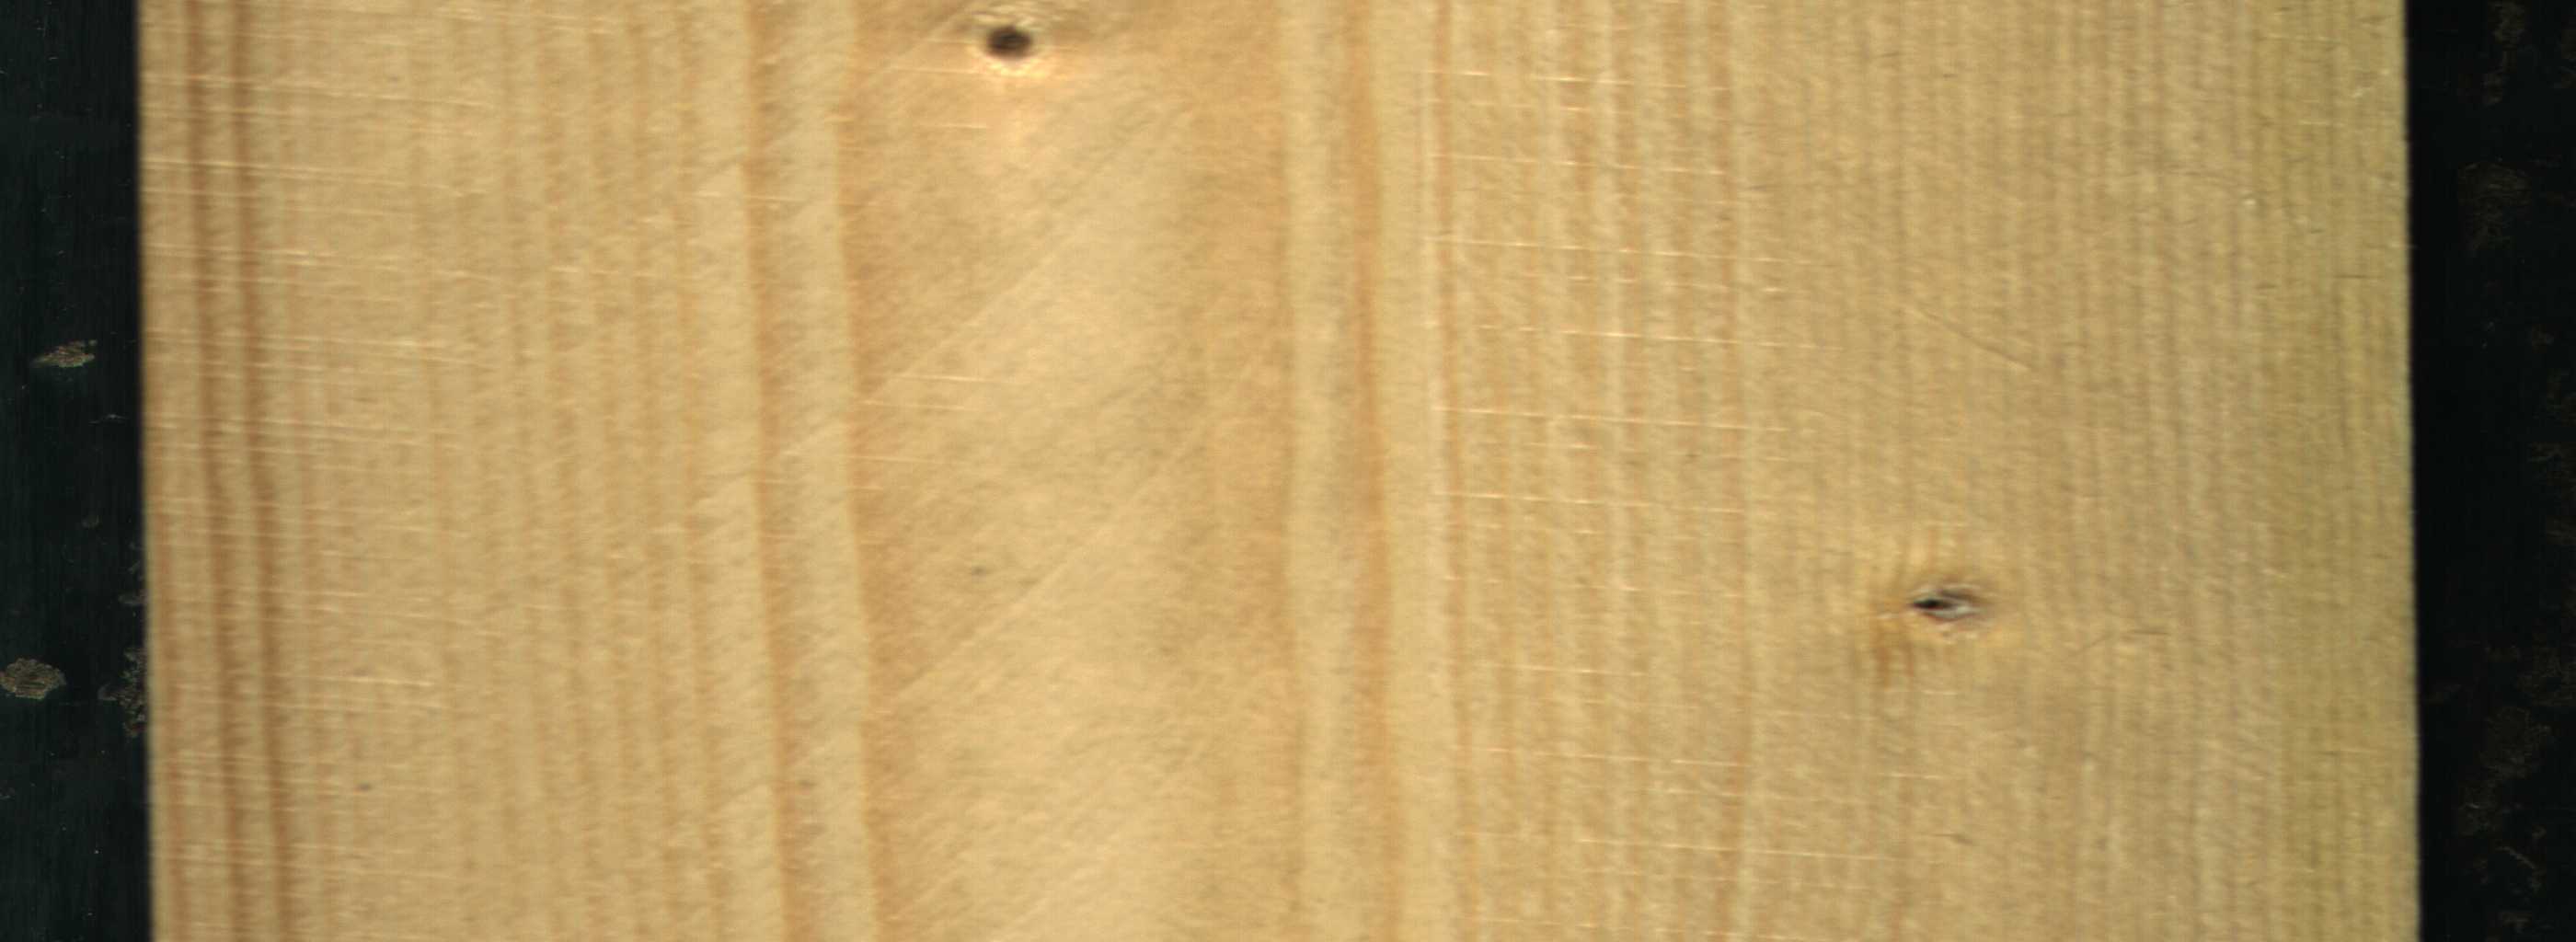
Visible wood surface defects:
Dead_Knot
Live_Knot